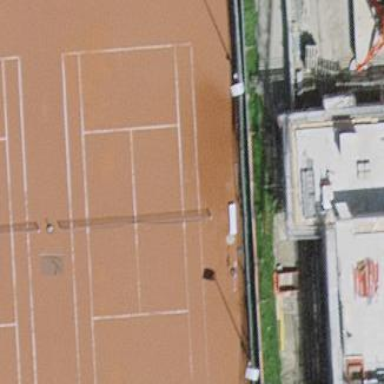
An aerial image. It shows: Tennis court on pitch.